Current action and preconditions to check: path_clear

Your task: For each precondition in the list above, predict whether it will hold at this action.

Consider the current scene as observed from the mobile robot's camera, and analyze the predicted future states of all dynamic agents (e.g., people, animals, vehicles, or any moving entities) within the NEXT SECOND.

IMPORTANT: Only answer "very likely" if you are absolutely certain—based on strong, clear evidence—that a dynamic agent will violate the precondition in the predicted future state. Do NOT answer "very likely" for unlikely, ambiguous, or low-probability risks.

Ask yourself for each precondition: Is there a high probability, with clear and convincing evidence, that the predicted future states of any dynamic agent will interfere with the predicted future state of the currently executing action within the NEXT SECOND, causing that precondition to fail?

Assess the risk level based on these predictions. Use "likely" or "very likely" if motions create a clear risk of interference.

Use "neutral" or "improbable" if agents are nearby but their predicted paths are clearly diverging or non-conflicting.

Failure Risk Categories: "very improbable", "improbable", "neutral", "likely", "very likely"

Answer Format: Output ONLY the probability_of_failure value from these categories: "very improbable", "improbable", "neutral", "likely", "very likely"

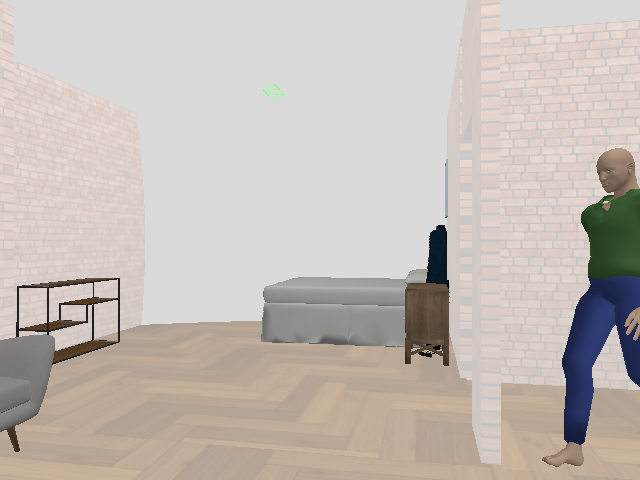

Answer: neutral